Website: lowes
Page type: newsletter-management
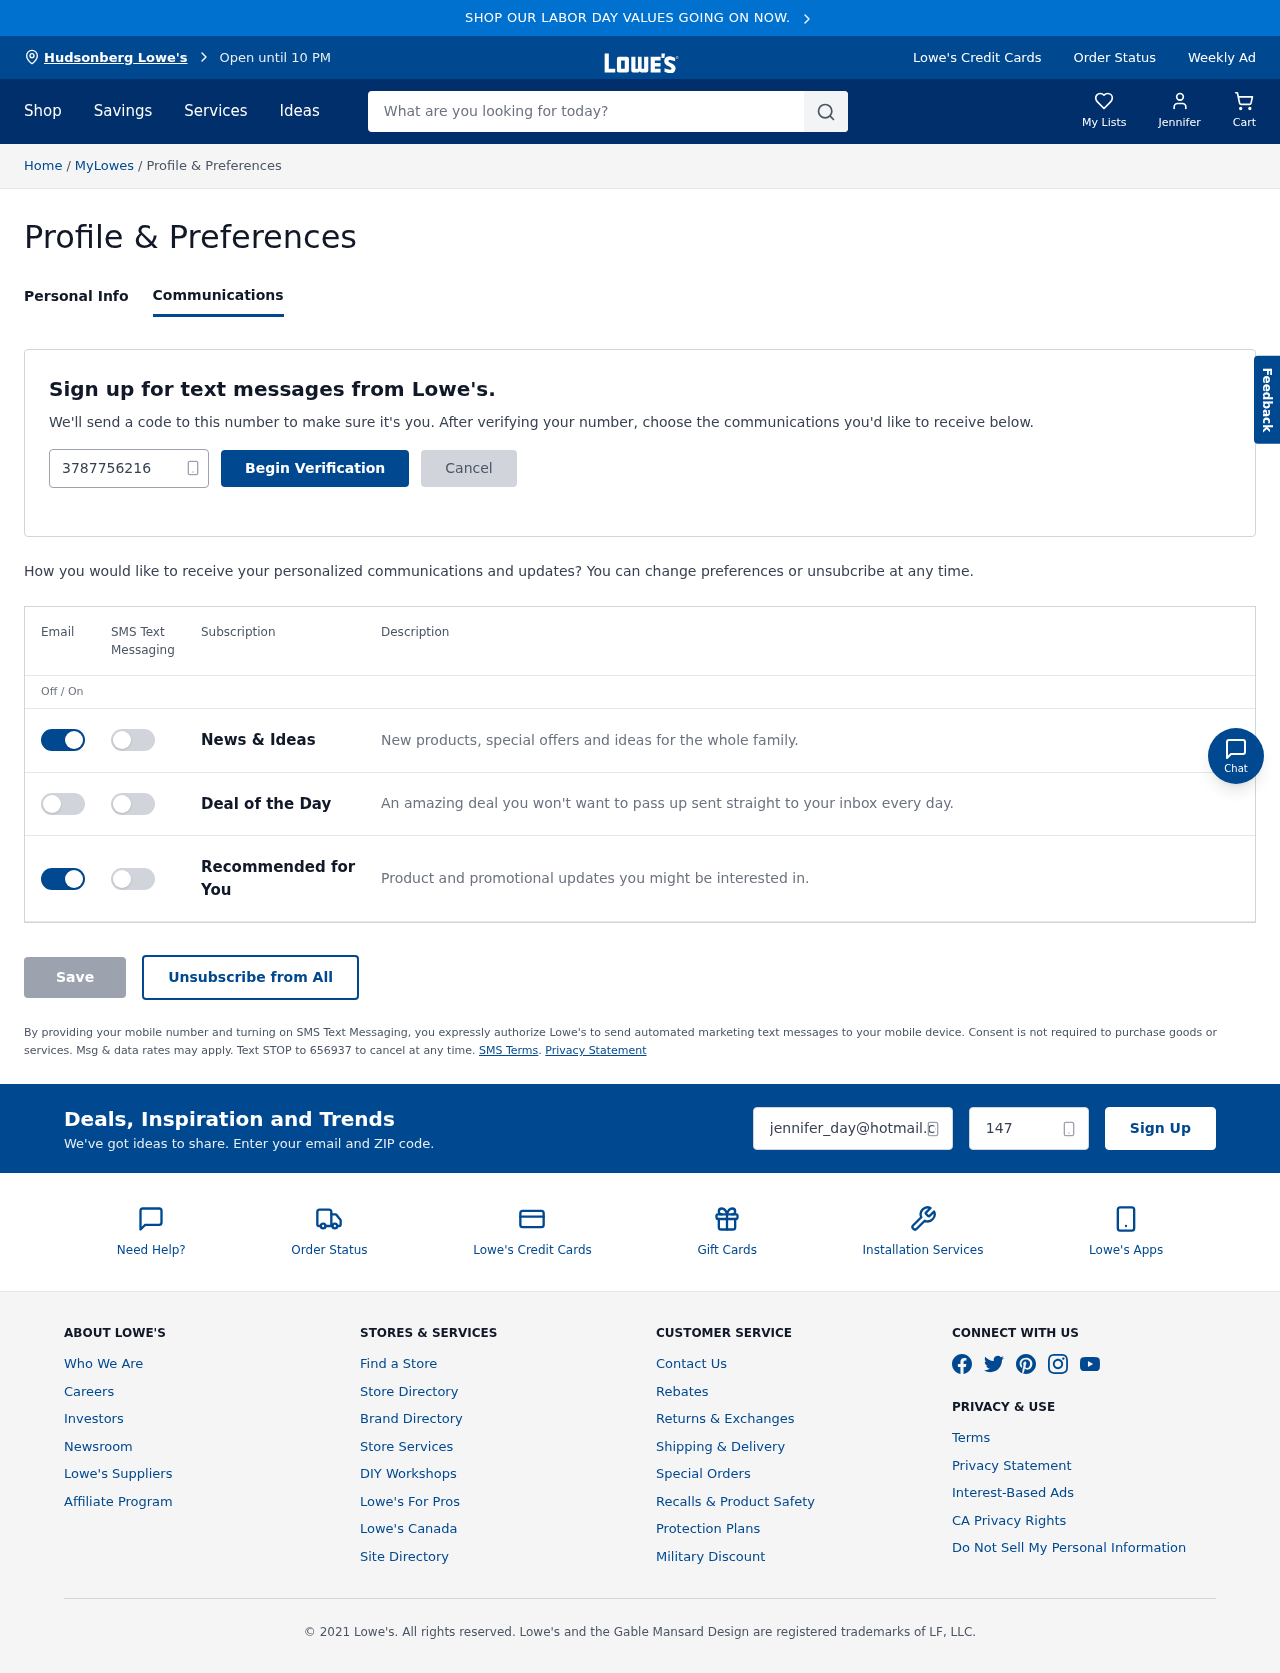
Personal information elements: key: PII_CITY
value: Hudsonberg Lowe's
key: PII_EMAIL
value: jennifer_day@hotmail.com
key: PII_FIRSTNAME
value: Jennifer
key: PII_PHONE
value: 3787756216
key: PII_POSTCODE
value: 14767
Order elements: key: ORDER_NUM_ITEMS
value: Cart
Search elements: key: HEADER_SEARCH
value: What are you looking for today?